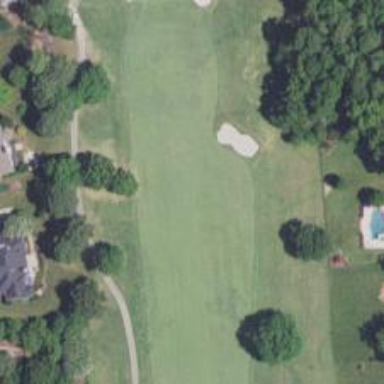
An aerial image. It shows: Golf hole.